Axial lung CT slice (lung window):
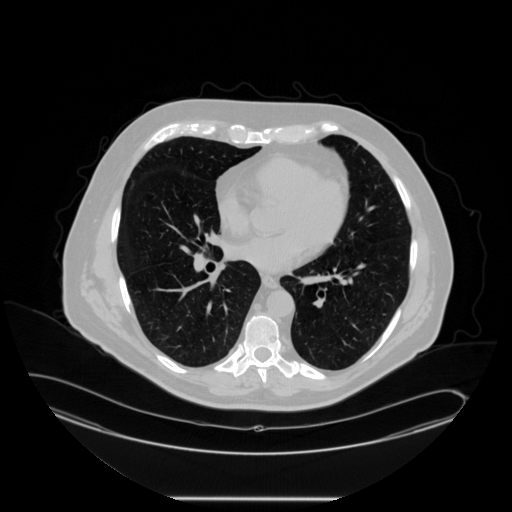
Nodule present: no